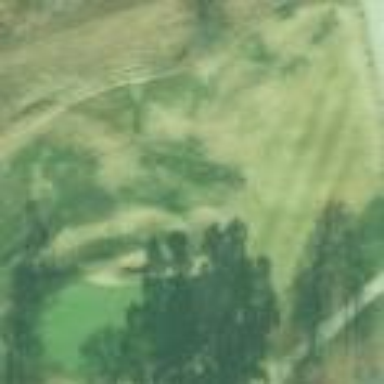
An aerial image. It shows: Golf fairway surrounded by grass.